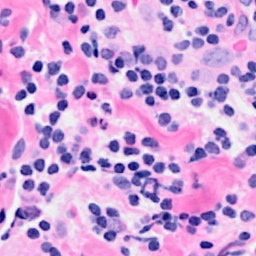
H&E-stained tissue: Breast